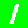
Digit: 1